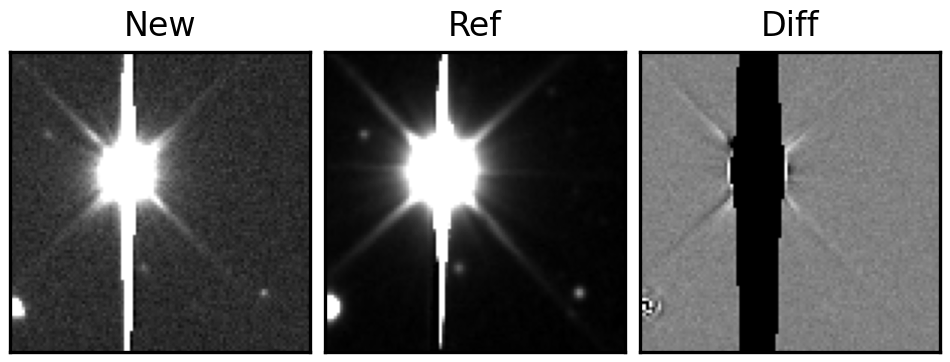
Label: bogus